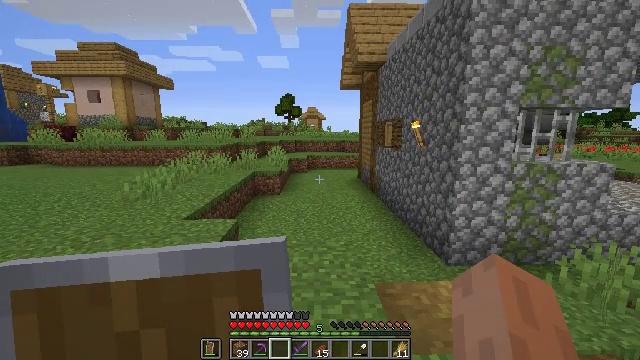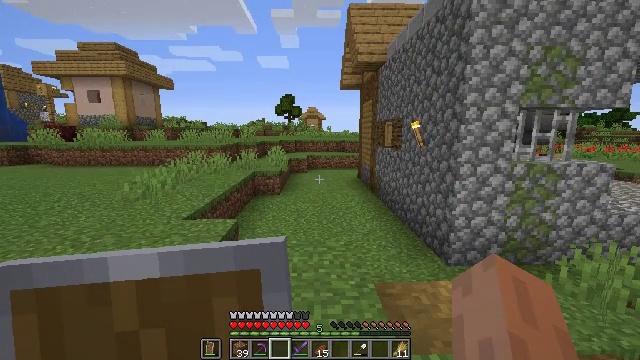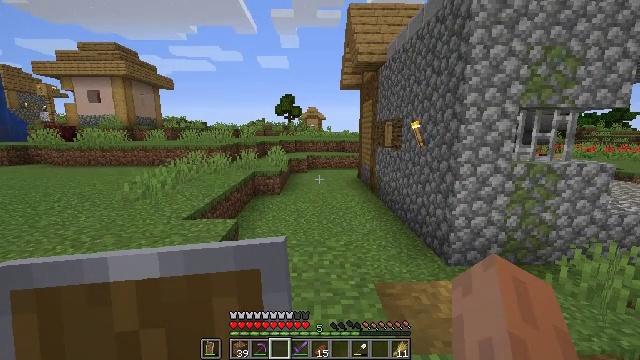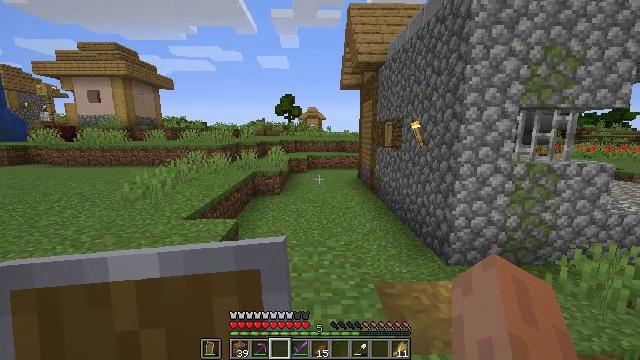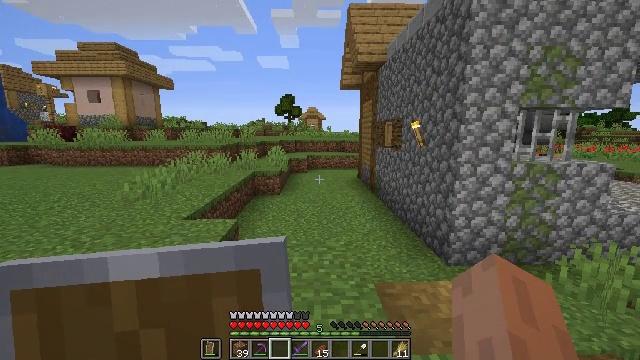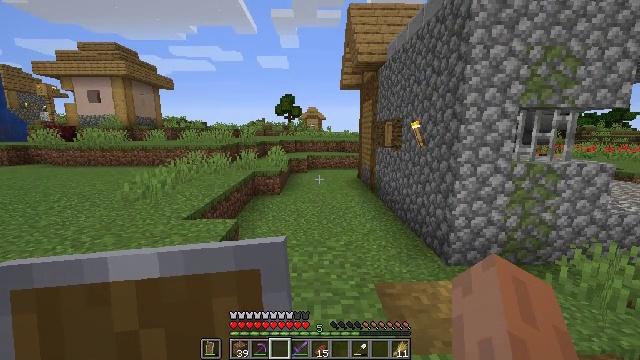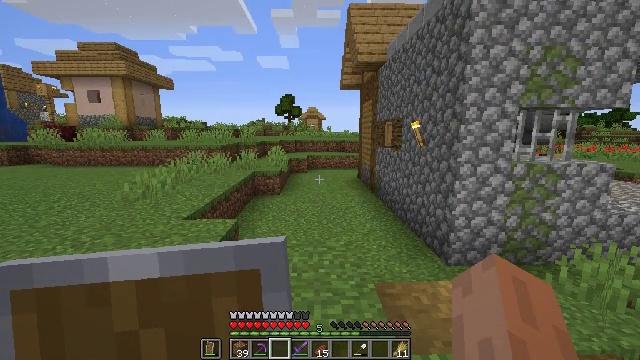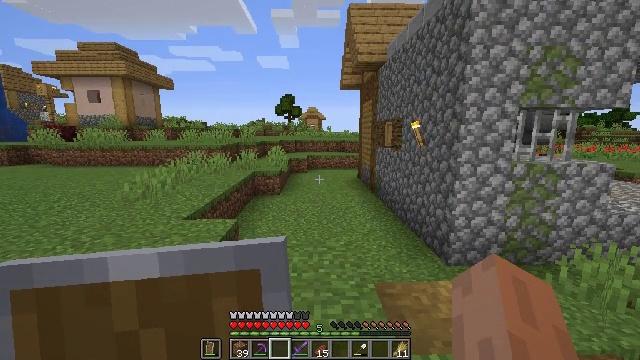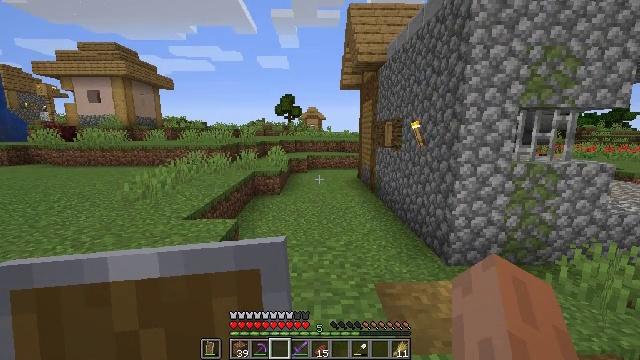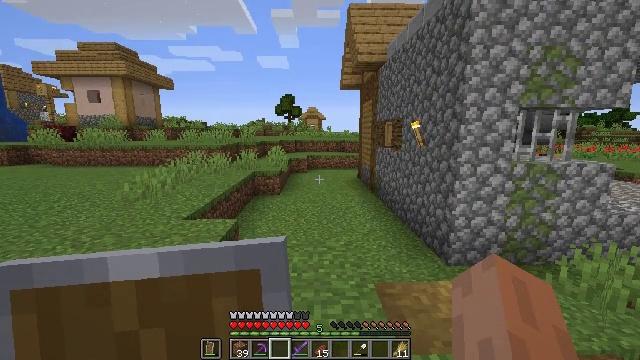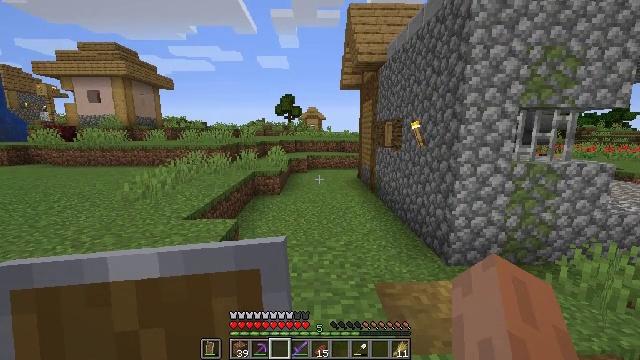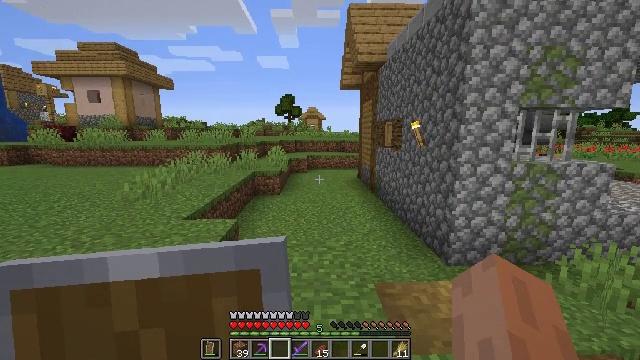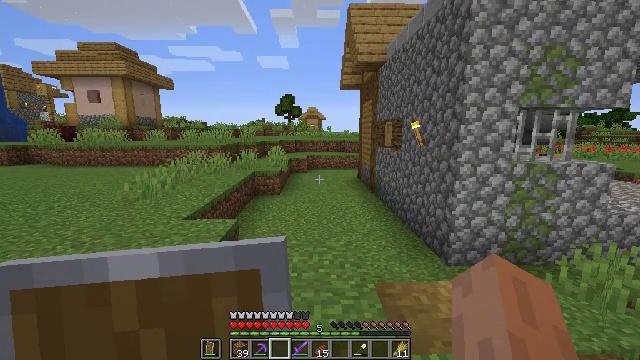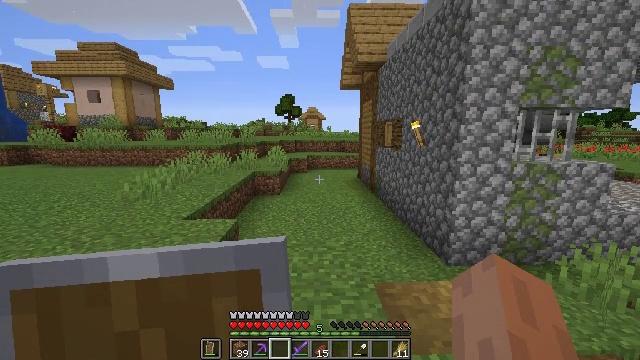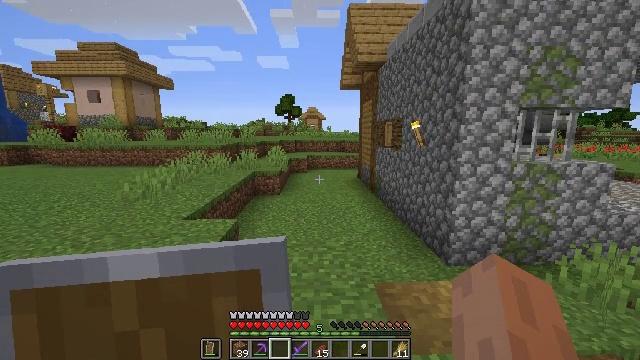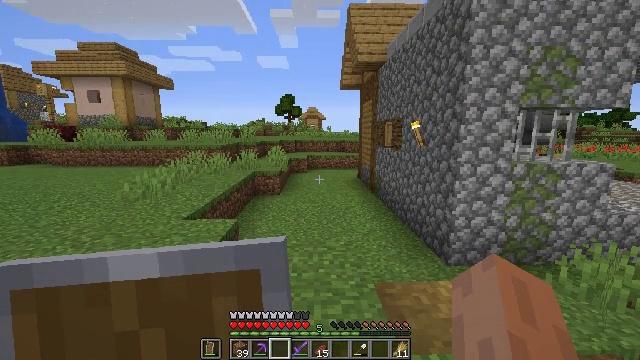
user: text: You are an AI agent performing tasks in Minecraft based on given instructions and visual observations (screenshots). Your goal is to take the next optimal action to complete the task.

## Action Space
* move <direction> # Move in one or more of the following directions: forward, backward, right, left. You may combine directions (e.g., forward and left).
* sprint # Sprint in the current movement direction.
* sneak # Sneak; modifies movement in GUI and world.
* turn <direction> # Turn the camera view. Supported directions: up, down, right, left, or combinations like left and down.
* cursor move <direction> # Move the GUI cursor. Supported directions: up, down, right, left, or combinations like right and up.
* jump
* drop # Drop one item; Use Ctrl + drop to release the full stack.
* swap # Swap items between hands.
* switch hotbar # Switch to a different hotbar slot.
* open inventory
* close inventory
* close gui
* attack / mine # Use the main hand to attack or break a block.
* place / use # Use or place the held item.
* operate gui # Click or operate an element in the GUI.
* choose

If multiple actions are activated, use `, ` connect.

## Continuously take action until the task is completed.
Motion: motion action
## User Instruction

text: Collect the observer.
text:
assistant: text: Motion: no_op
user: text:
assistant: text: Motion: no_op
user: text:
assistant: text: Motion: no_op
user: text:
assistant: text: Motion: no_op
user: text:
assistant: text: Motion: no_op
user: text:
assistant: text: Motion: no_op
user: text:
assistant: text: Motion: no_op
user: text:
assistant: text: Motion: no_op
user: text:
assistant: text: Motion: no_op
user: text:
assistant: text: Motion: no_op
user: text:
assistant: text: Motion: no_op
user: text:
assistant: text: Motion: no_op
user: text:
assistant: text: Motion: no_op
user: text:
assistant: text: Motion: no_op
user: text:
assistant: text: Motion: no_op
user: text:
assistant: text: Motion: no_op
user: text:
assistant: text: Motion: no_op
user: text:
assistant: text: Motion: no_op
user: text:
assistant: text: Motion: no_op
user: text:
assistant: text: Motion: no_op
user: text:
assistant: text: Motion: no_op
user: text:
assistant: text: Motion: no_op
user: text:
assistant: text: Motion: no_op
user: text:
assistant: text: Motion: no_op
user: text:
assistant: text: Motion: no_op
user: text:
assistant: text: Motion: no_op
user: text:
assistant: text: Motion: no_op
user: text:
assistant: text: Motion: no_op
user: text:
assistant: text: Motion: no_op
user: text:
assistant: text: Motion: no_op